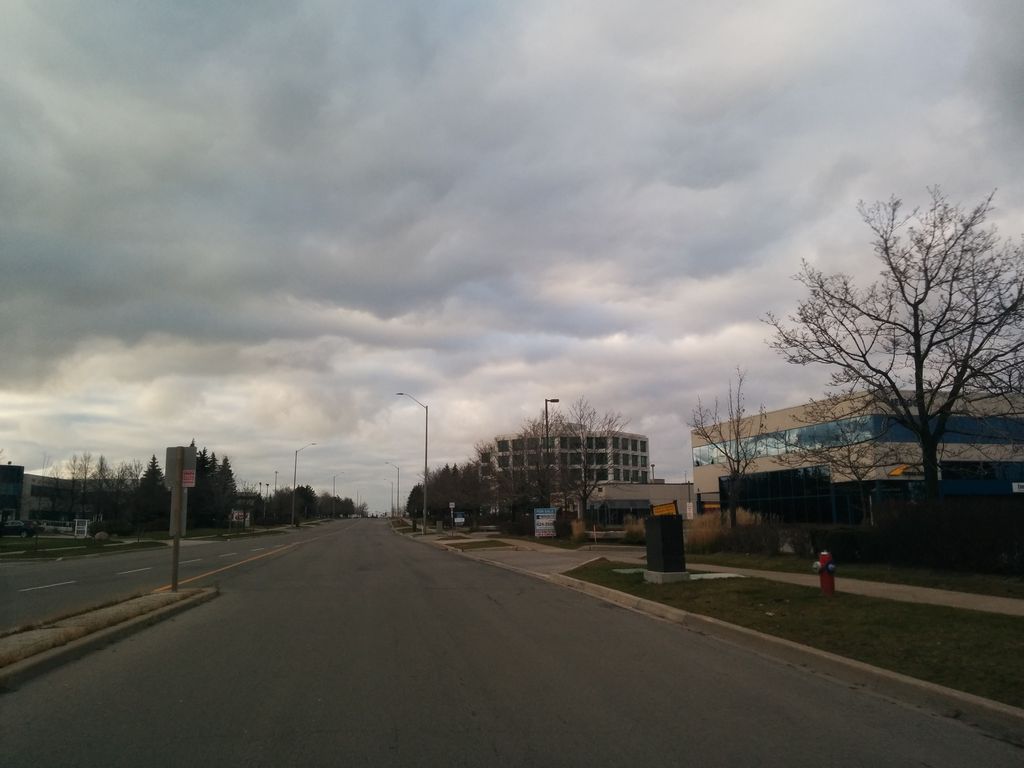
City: toronto